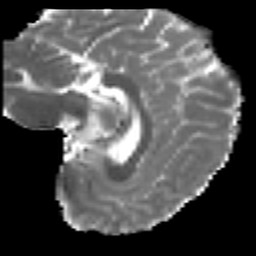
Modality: MD
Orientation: sagittal
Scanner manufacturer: ge
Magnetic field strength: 3 T
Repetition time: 7.98 s
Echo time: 0.0701 s